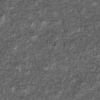
Label: not_dusty